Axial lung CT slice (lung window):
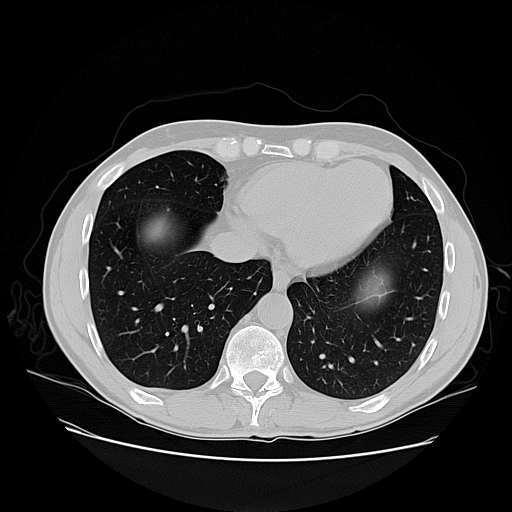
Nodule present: no